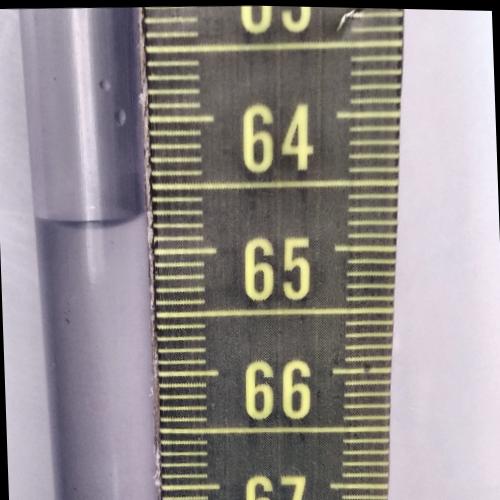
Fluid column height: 64.7 cm